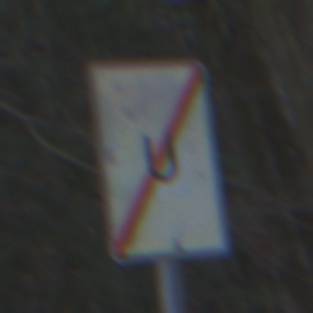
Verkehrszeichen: EndeUmleitung
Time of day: MorningAfternoon
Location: Outdoor (Nature)
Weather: Overcast
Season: Winter
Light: Natural